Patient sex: F
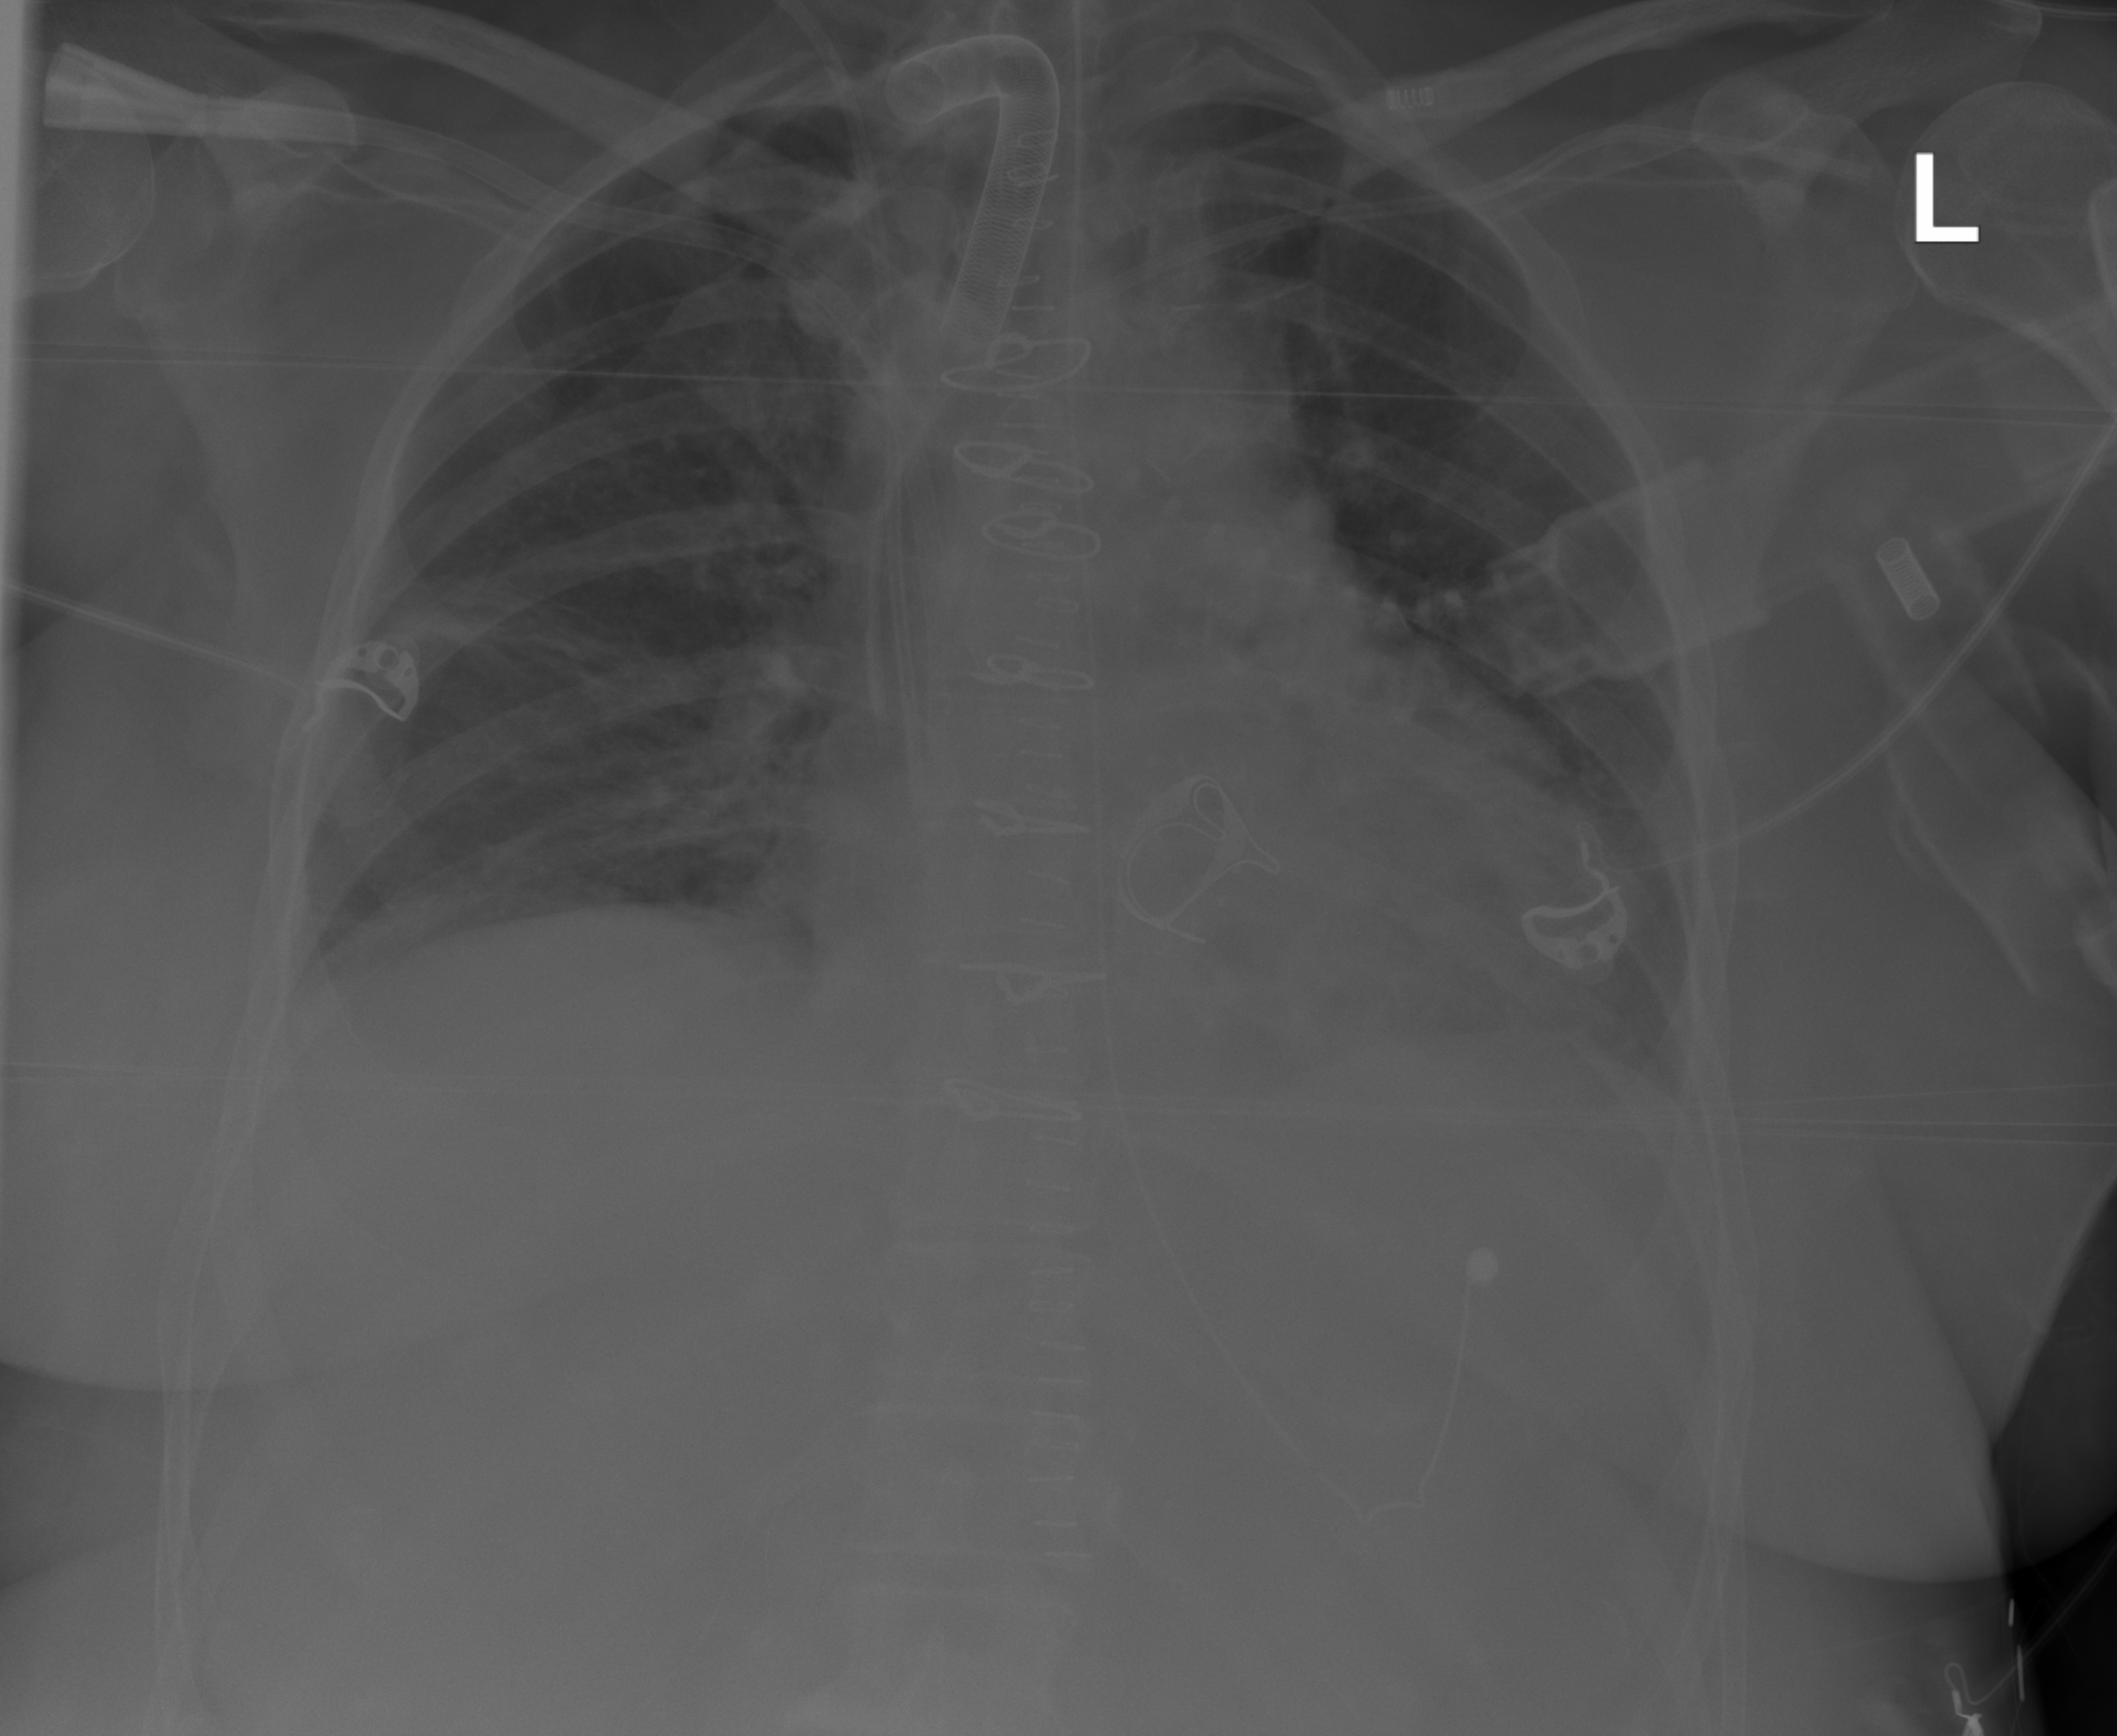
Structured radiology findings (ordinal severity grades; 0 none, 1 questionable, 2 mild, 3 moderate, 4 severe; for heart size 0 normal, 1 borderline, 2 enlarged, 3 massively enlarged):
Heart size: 2
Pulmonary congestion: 1
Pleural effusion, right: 0
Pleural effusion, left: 0
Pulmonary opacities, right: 1
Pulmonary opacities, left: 0
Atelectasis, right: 2
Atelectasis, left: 0